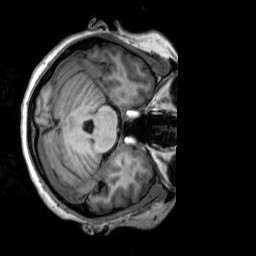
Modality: T1w
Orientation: axial
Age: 35
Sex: female
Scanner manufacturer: siemens
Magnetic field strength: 3 T
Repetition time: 2.53 s
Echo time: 0.00277 s